Aerial crown-view tile of a tropical tree (Barro Colorado Island, Panama), acquired 20240813:
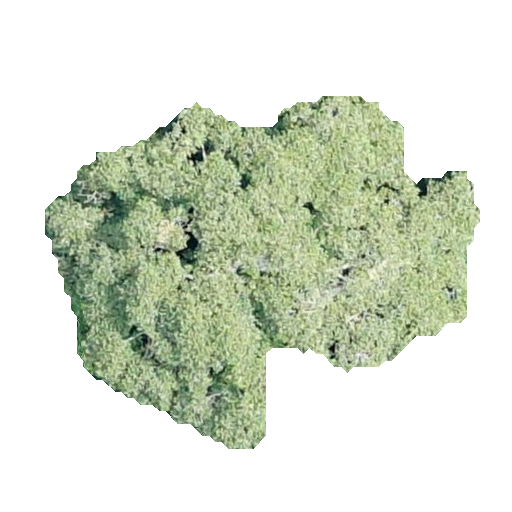
Species: Ficus insipida
GBIF accepted scientific name: Ficus insipida
Crown area: 150.601 m²